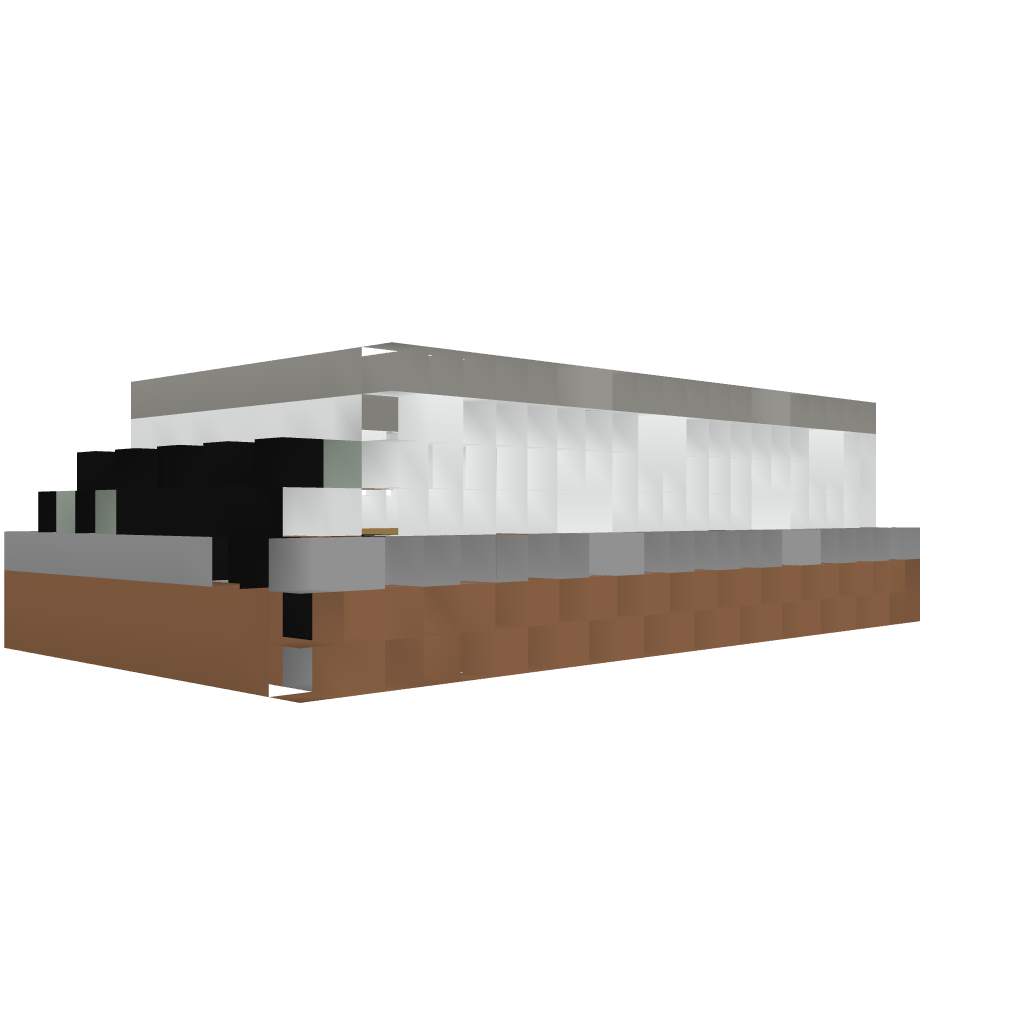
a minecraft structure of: Redstone Firing Range